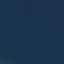
Land use / land cover: SeaLake